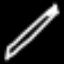
Label: pencil